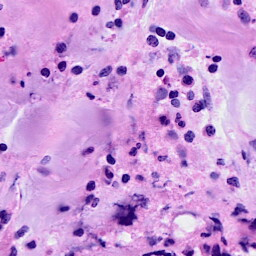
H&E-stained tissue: Breast